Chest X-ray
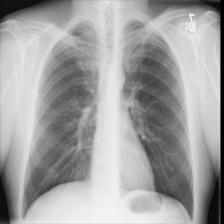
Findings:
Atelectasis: negative
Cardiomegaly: negative
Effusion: negative
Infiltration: negative
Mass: negative
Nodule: negative
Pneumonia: negative
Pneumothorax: negative
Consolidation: negative
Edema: negative
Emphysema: negative
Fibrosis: negative
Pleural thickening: negative
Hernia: negative